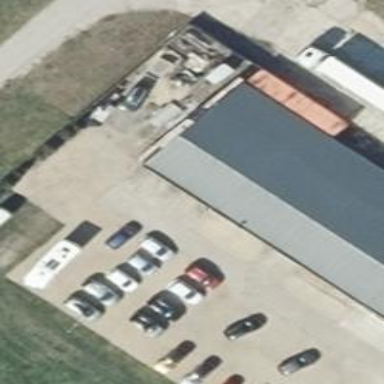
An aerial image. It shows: Car repair shop.